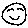
Label: smiley face